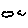
Label: cloud